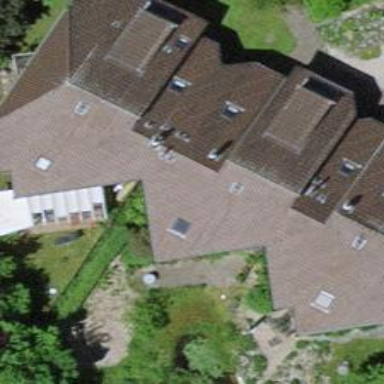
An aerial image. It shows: Residential building with half-hipped roof shape.